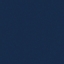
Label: SeaLake